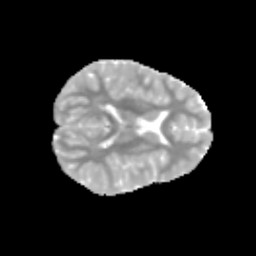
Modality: MD
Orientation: axial
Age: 9
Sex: female
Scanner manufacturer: siemens
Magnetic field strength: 3 T
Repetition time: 3.8 s
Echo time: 0.07 s